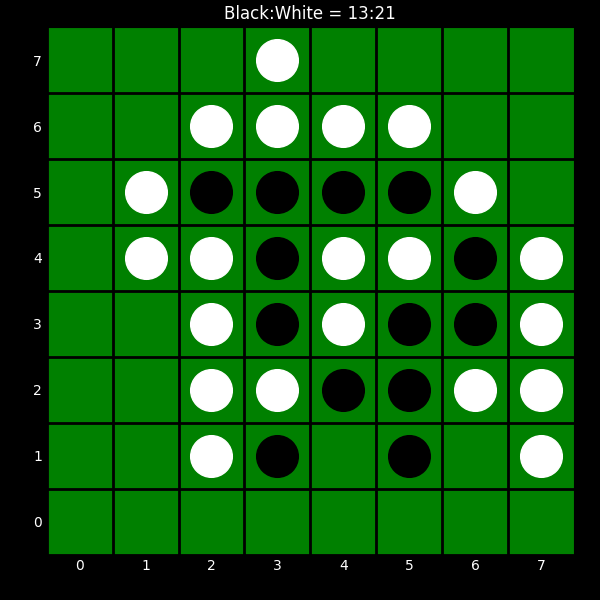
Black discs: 13
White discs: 21